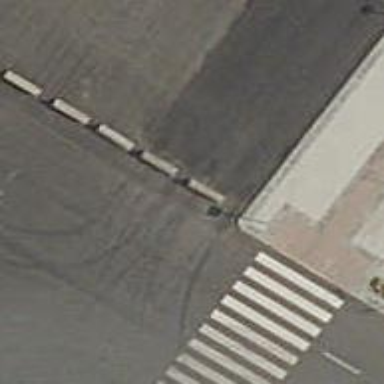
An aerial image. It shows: Jersey barrier.